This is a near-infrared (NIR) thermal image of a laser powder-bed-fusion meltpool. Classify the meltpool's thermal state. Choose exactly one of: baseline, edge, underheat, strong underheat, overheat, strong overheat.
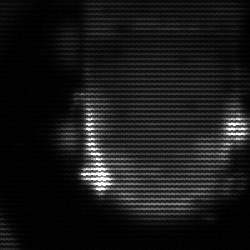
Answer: baseline